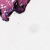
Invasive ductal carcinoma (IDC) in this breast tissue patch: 0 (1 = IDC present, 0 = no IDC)